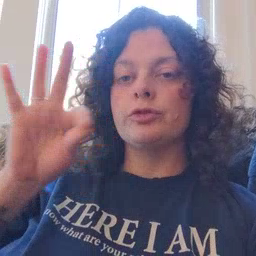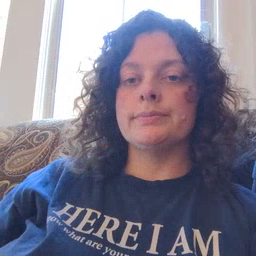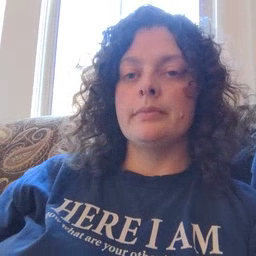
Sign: frenchfries